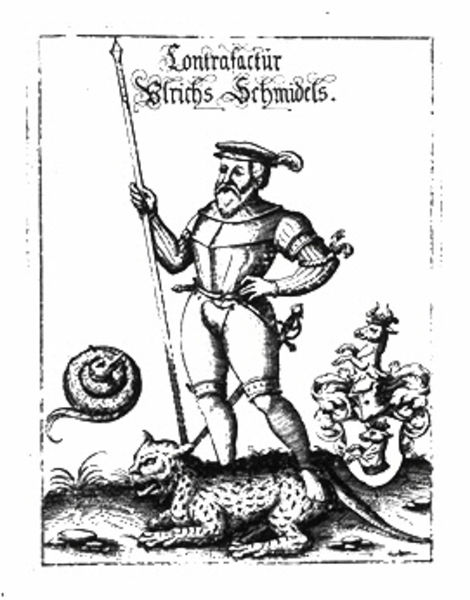
Titel: Bildnis des Ulrich Schmidl
Künstler: Johann Sibmacher
Institution: (Seriendruck)
Schlagwörter: feder, hand, mann, weiß, menschen, hintergrund, hut, schwarz, zeichnung, gras, tier, tiere, wiese, bart, hose, kappe, mütze, arm, arme, rahmen, stehen, bildnis, portrait, porträt, horizont, boden, stehend, renaissance, stock, beine, schrift, man, graphik, rand, lanze, aufrecht, deutsch, name, katze, strümpfe, schild, panzer, fuss, steht, druck, stich, titel, lithografie, schwarzweiß, schwert, säbel, text, waffen, soldat, überschrift, schlange, degen, ritter, jagd, rüstung, ganzfigur, wappen, harnisch, jäger, fabel, mittelalter, wams, speer, schnecke, leo, altdeutsch, graf, zepter, leopard, trophäe, tiger, bundhose, luchs, spieß, beinkleid, jaguar, horizong, ulrich, brustharnisch, fedre, ulrich schmidel, jäger mann lanze katze jaguar, schikld, spoeer, schilkd, mütu, schmidels, schmidel, stenhend